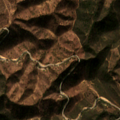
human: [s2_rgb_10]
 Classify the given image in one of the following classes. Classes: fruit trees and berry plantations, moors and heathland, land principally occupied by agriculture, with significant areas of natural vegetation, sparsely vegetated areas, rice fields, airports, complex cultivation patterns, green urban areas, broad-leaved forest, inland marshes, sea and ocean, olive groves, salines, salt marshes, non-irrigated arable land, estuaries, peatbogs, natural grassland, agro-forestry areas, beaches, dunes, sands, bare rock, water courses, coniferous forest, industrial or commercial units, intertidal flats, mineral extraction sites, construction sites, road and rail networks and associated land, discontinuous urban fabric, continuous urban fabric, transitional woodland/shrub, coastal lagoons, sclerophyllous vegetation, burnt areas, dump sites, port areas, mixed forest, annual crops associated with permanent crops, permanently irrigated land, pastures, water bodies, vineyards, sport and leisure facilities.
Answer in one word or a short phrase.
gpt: sclerophyllous vegetation, transitional woodland/shrub